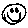
Label: smiley face